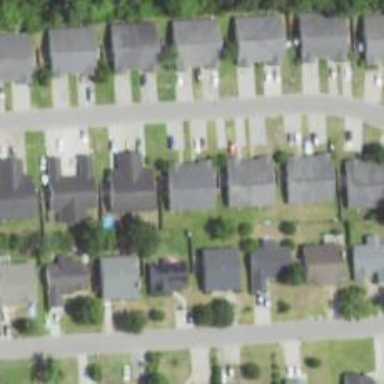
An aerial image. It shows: Neighborhood.